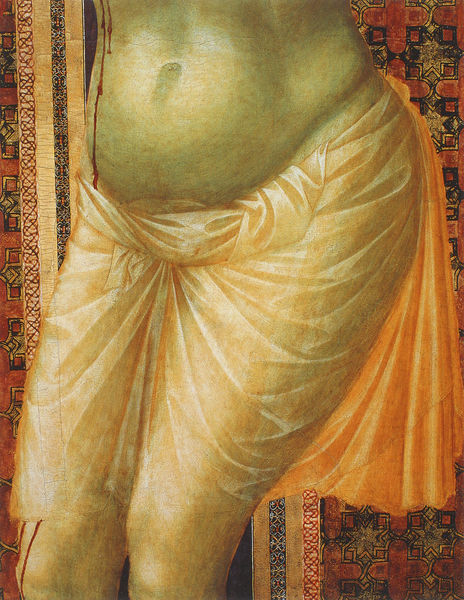
Titel: La Croce di S. Maria Novella
Künstler: Giotto di Bondone
Standort: Florenz, S. Maria Novella (EU - I - Toskana)
Schlagwörter: gemälde, körper, nackt, wunde, ausschnitt, bunt, hintergrund, tuch, ornament, rock, teppich, wand, falten, knoten, gewand, beine, farbig, tapete, detail, ornamente, nabel, bauch, bauchnabel, knie, transparent, blut, lendentuch, rinnsal, christus, durchsichtig, fresko, wandbild, gekreuzigt, verwundung, resko